Aerial crown-view tile of a tropical tree (Barro Colorado Island, Panama), acquired 20250715:
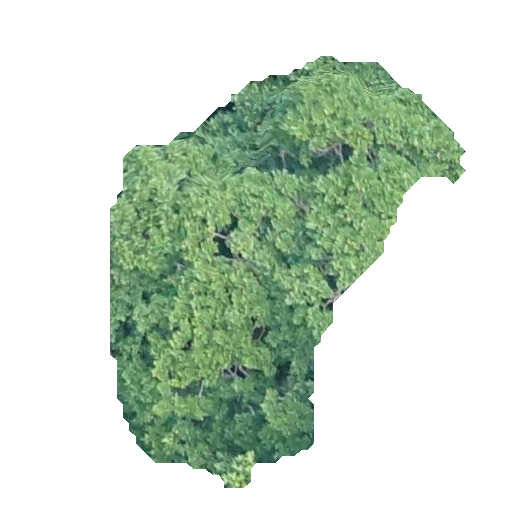
Species: Simarouba amara
GBIF accepted scientific name: Simarouba amara
Crown area: 135.726 m²